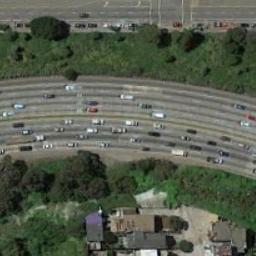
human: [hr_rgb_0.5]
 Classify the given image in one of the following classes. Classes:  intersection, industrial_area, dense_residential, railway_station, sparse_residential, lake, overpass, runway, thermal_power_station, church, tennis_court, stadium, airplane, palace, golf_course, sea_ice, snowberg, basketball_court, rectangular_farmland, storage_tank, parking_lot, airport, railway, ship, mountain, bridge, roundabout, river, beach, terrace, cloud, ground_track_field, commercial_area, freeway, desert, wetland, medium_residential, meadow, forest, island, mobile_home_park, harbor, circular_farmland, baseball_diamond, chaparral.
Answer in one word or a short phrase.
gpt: freeway